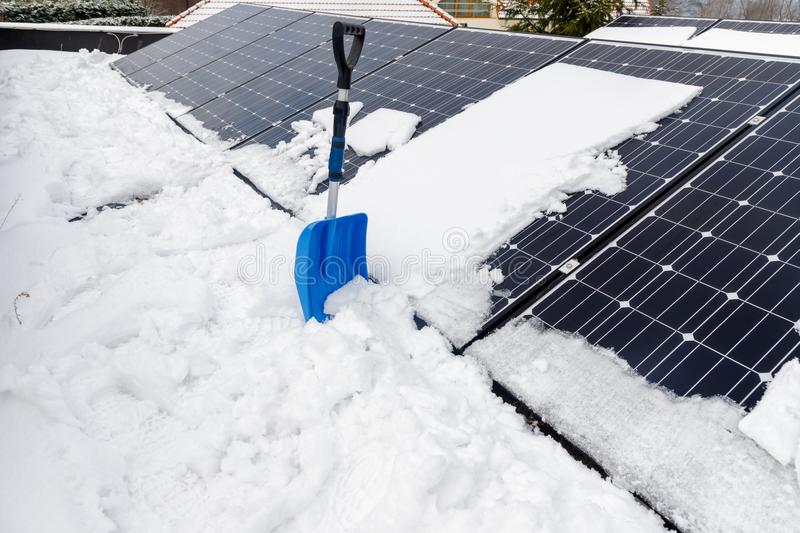
Label: Snow-Covered